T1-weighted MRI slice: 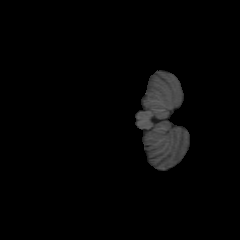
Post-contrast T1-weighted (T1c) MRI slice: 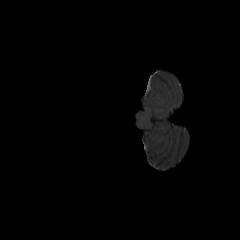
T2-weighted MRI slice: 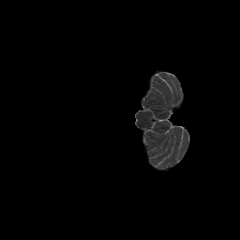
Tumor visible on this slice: no